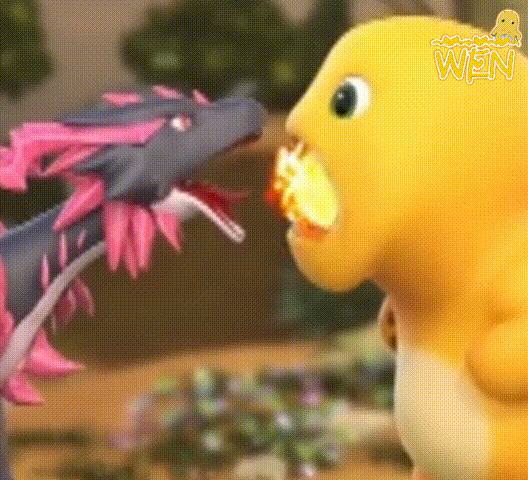
Label: nailong